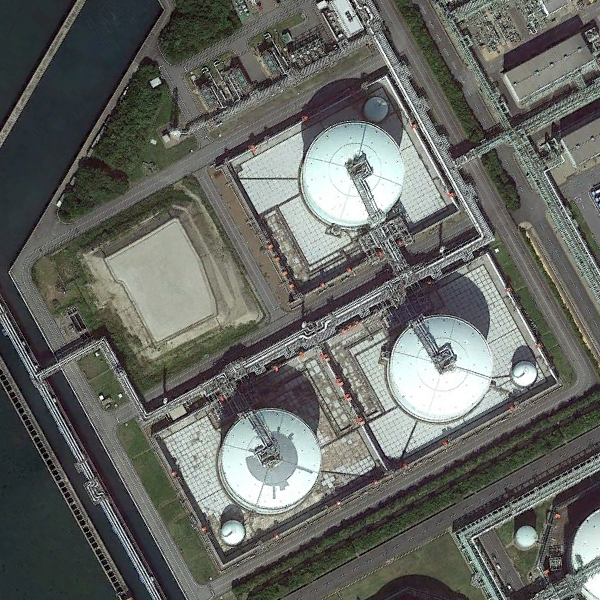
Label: StorageTanks